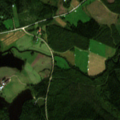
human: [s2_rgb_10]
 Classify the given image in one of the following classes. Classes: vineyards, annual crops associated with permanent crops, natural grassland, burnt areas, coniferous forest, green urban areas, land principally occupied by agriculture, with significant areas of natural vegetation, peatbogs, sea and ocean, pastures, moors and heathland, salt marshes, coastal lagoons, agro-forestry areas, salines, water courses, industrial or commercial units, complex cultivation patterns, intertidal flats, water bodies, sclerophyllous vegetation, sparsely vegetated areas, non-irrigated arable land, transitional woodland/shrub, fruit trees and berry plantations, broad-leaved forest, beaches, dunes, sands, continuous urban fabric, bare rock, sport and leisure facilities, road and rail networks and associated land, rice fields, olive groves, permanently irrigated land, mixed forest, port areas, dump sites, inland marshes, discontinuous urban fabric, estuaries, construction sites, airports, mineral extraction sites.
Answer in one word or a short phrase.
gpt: land principally occupied by agriculture, with significant areas of natural vegetation, coniferous forest, mixed forest, water bodies